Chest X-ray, AP view. Patient: 54 years old, sex F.
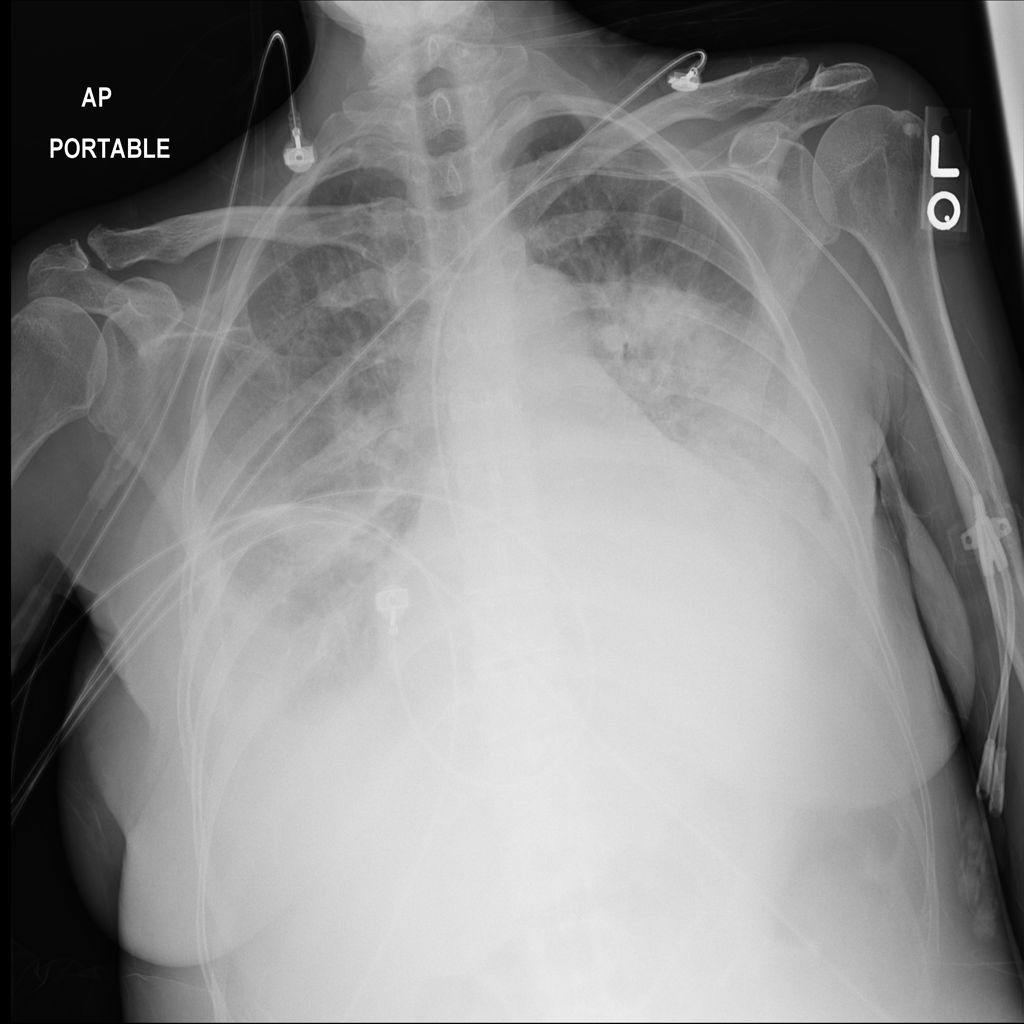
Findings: Effusion, Infiltration